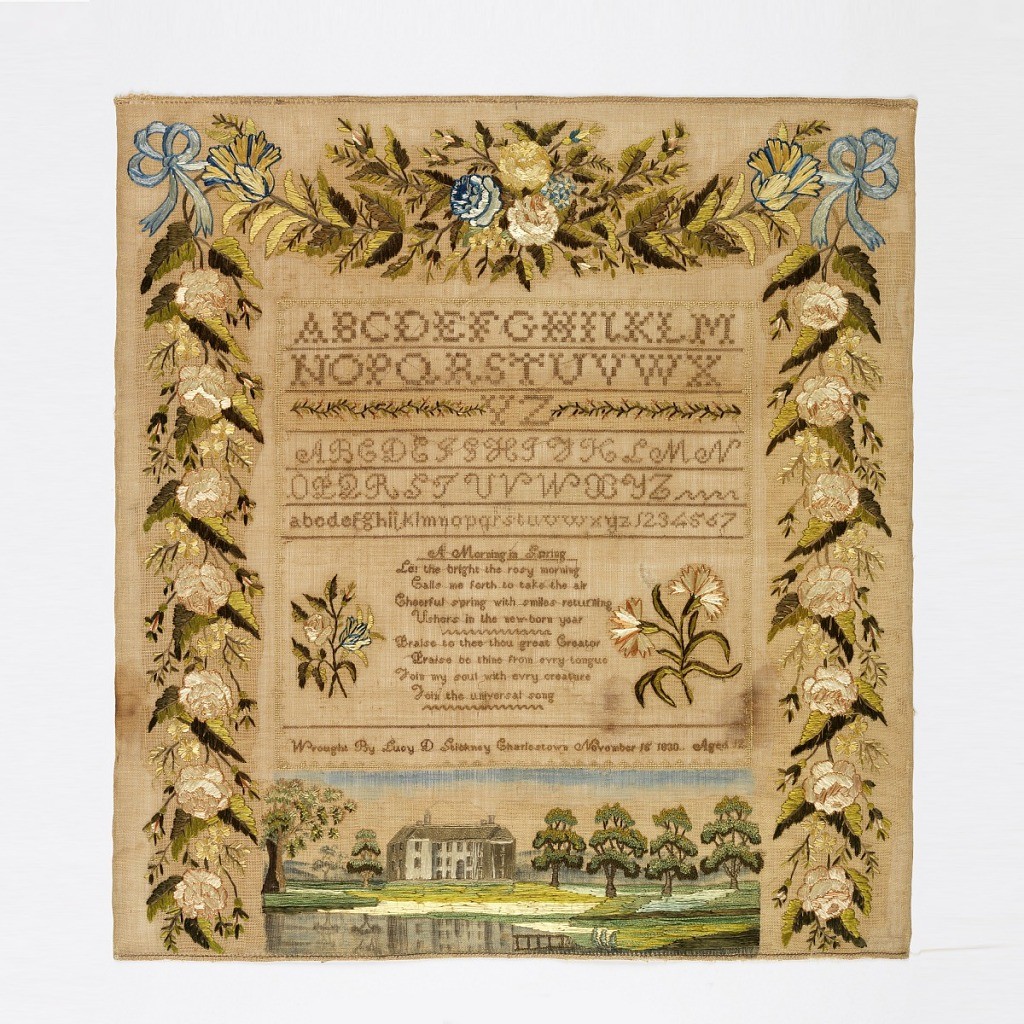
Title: Sampler
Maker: Lucy D. Stickney, American, 1818 - 1902
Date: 1830
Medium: silk embroidery, linen foundation, watercolor paint Technique: embroidered in cross, satin, and stem stitches and French knots on plain weave foundation Label: linen embroidered with silk in cross, satin, and stem stitches and French knots, with watercolor paint
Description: Nearly square sampler embroidered in soft shades of browns, blues, greens, and yellow on a natural linen ground. The field contains three alphabets, a set of numerals, a verse and inscription.  At the bottom, a view delicately rendered in embroidery and watercolor of the Charlestown Neck House. On three sides, a deep border of rose garlands caught up with bows of blue ribbon at the upper corners.

The verse reads:
A Morning in Spring
Lo! the bright the rosy morning
Calls me forth to take the air
Cheerful spring with smiles returning
Ushers in the new-born year

Praise to thee thou great creator
Praise be thine from ev'ry tongue
Join my soul with evry creature
Join the univeral song

Wrought by Lucy D Stickney Charlestown November 16 1830  Aged 12